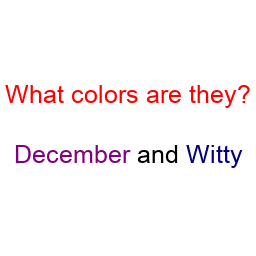
Color: purple, navy
Background color: white
Question text color: red